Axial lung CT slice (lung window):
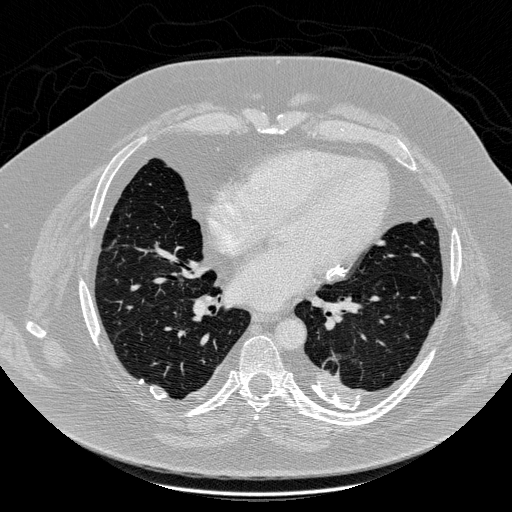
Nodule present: no